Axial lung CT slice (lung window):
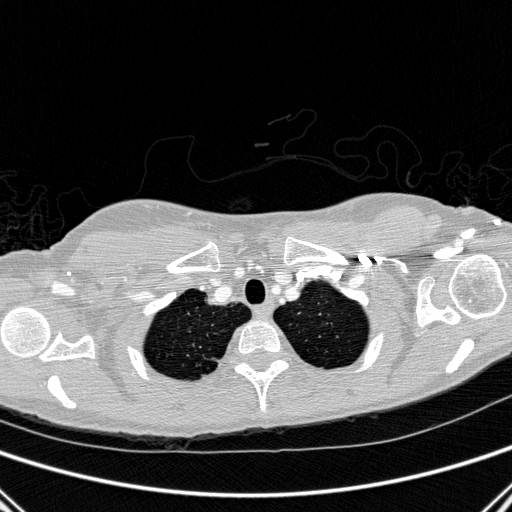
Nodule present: no